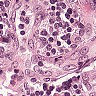
Metastatic tissue present: yes